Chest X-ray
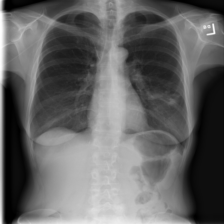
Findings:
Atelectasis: negative
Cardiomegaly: negative
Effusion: negative
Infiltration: negative
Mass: negative
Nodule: positive
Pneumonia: negative
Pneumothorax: negative
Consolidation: negative
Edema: negative
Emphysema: negative
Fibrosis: negative
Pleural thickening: negative
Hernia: negative